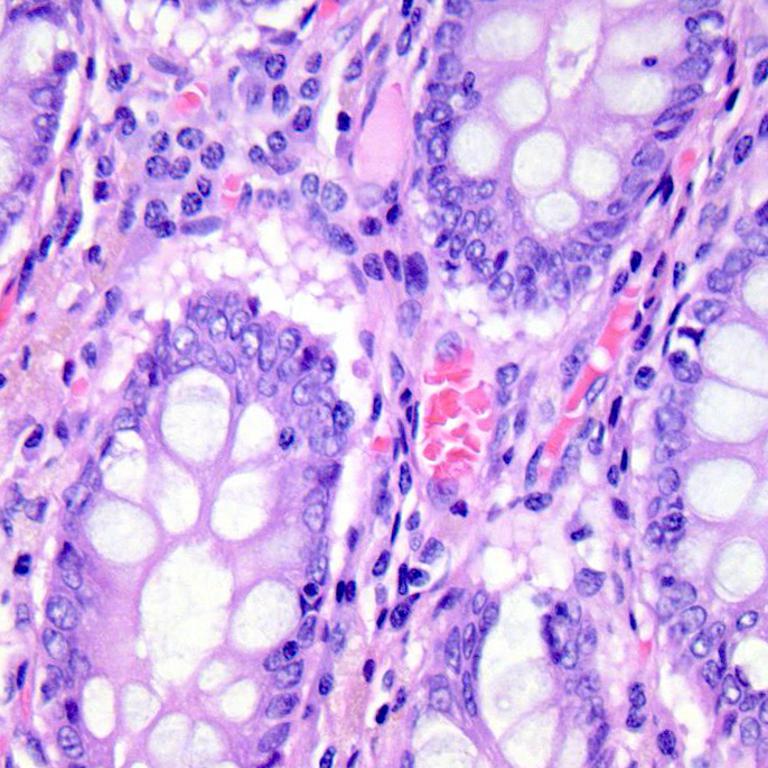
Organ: colon
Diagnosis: benign